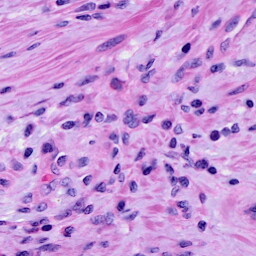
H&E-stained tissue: Cervix